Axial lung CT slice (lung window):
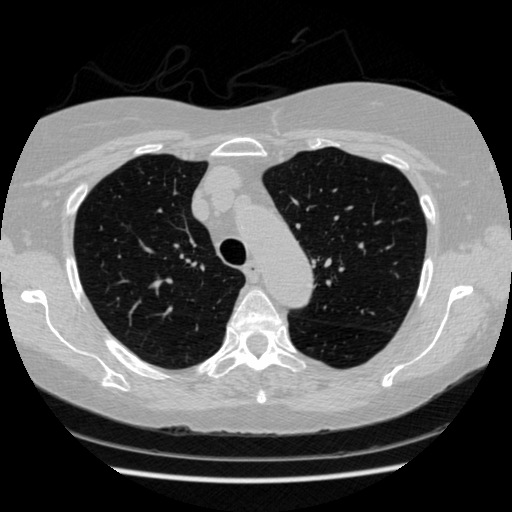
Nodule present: no